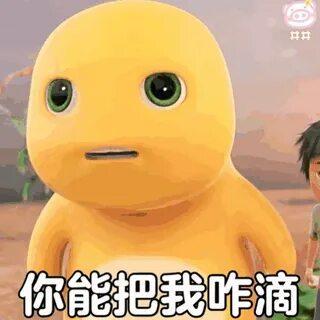
Label: nailong